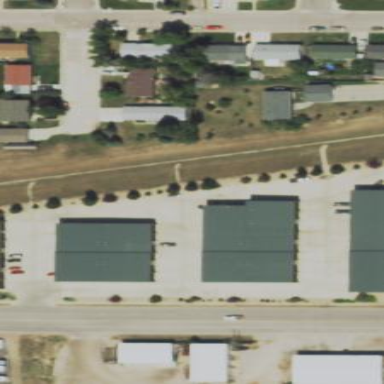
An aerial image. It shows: Storage rental shop.